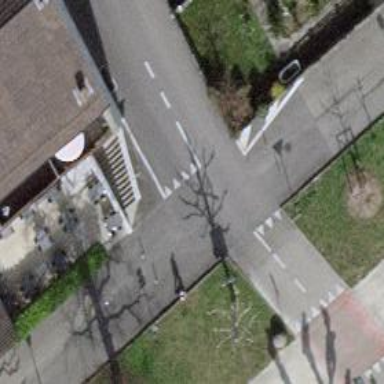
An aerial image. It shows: Pedestrian road with asphalt surface.